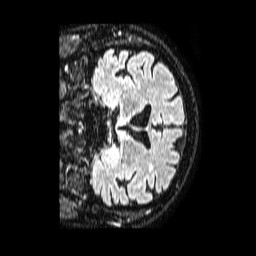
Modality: FLAIR
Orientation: coronal
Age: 67
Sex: male
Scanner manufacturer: philips
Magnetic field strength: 1.5 T
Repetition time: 4.8 s
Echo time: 0.3 s